Breast ultrasound image
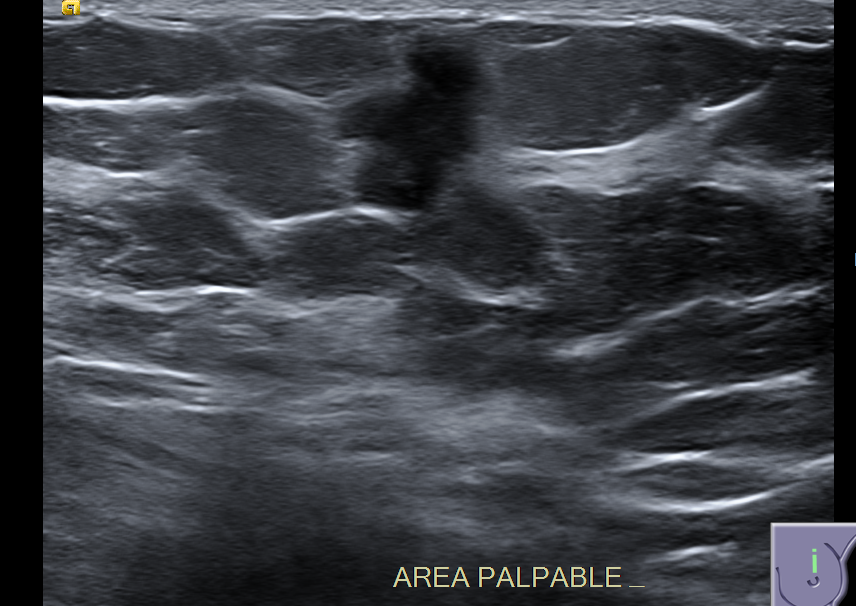
Diagnosis: malignant